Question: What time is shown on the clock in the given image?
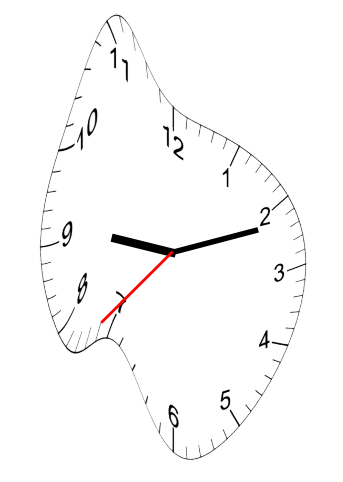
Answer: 09:11:37